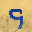
Label: 9